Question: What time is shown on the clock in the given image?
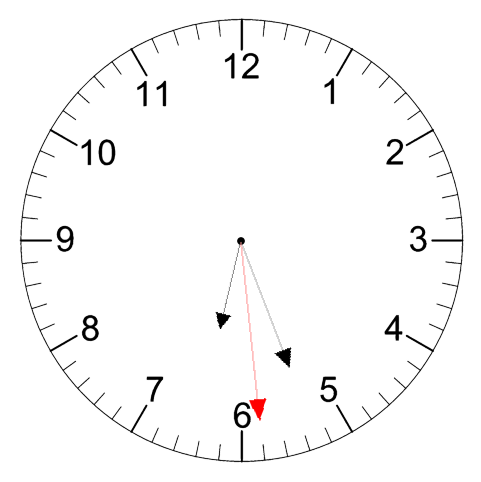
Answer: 06:26:29